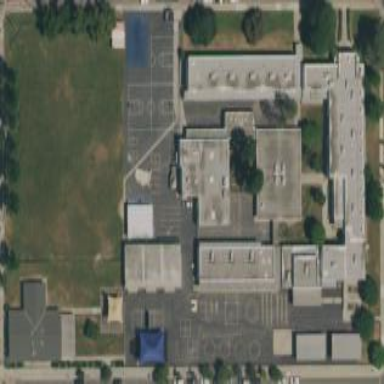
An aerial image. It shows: School.